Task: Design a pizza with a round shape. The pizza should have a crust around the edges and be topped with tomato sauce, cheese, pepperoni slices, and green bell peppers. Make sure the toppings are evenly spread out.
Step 43:
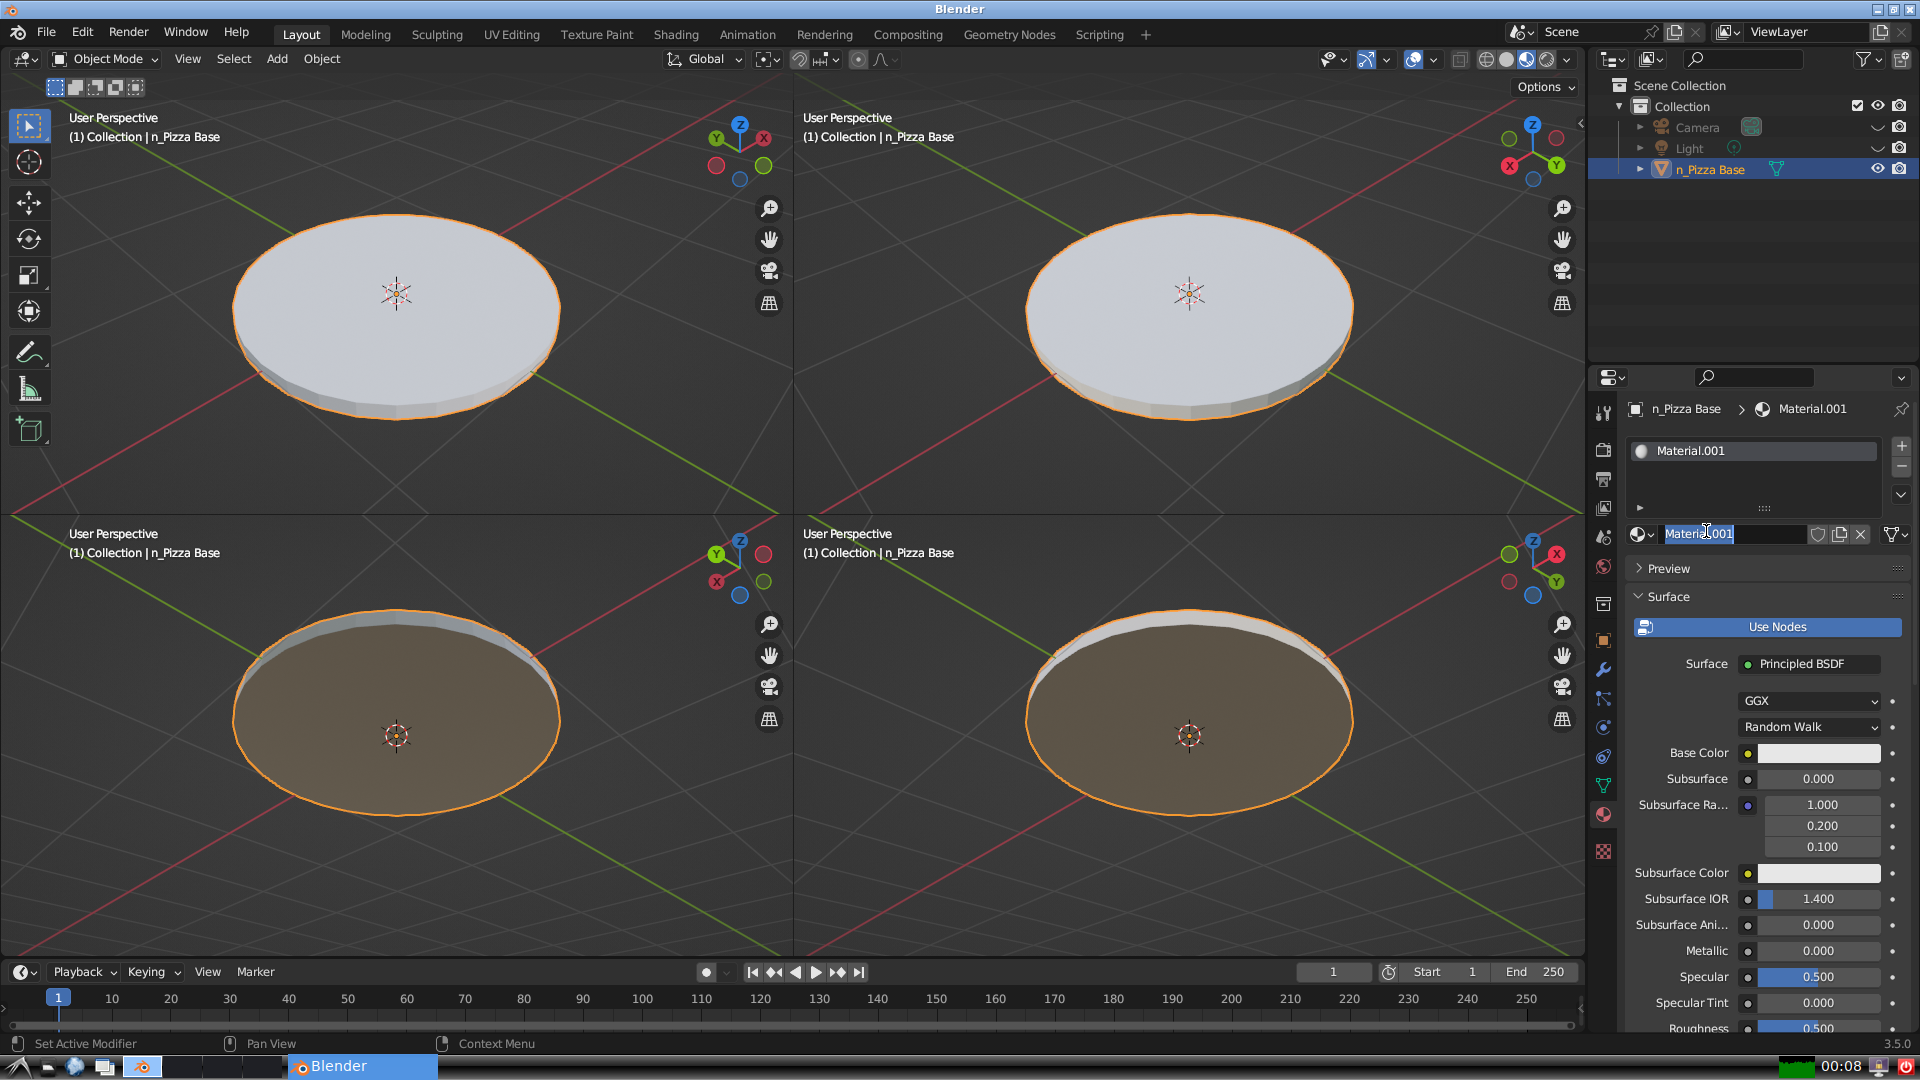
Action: input_text: n_Crust